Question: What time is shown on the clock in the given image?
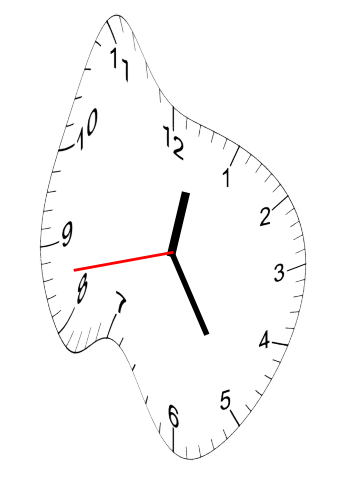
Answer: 12:24:43